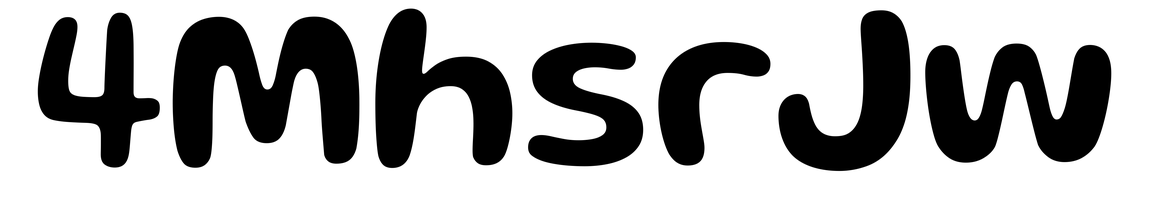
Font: Gluten_Medium